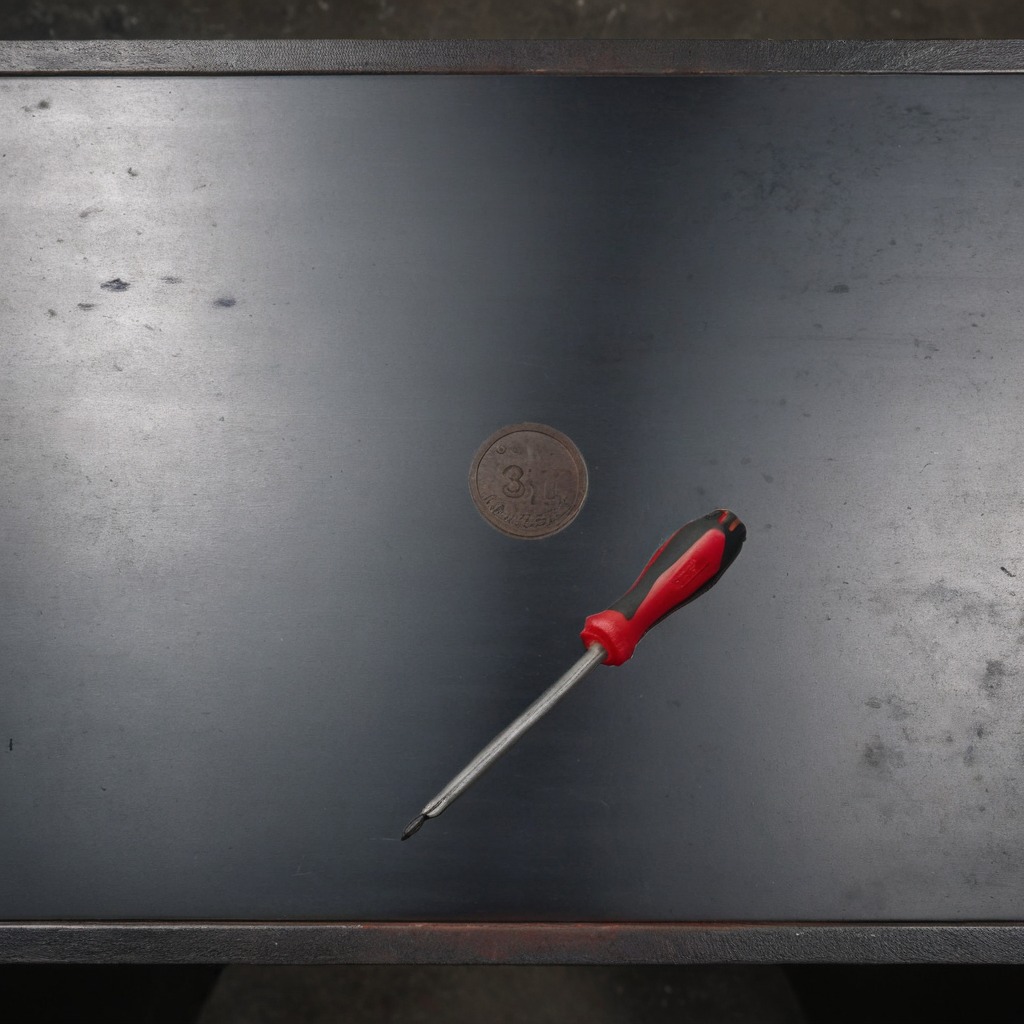
A screwdriver lies on the cold steel table in a mining workshop.